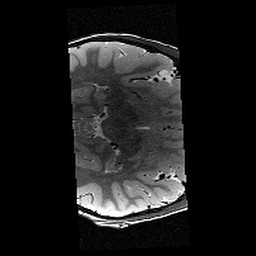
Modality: T2w
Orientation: axial
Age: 10
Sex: male
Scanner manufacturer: siemens
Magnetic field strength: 3 T
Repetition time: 9.23 s
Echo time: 0.067 s